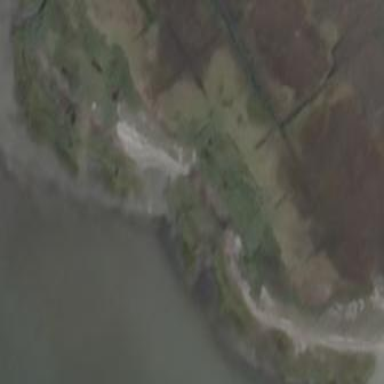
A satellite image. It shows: Saltmarsh wetland area.